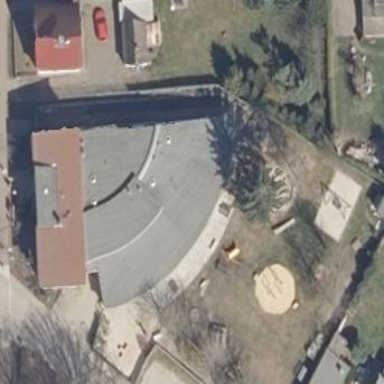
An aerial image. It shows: Kindergarten building.